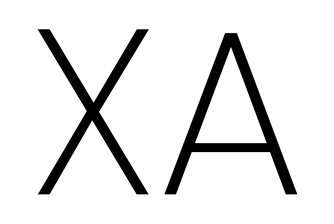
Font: Poppins-ExtraLight